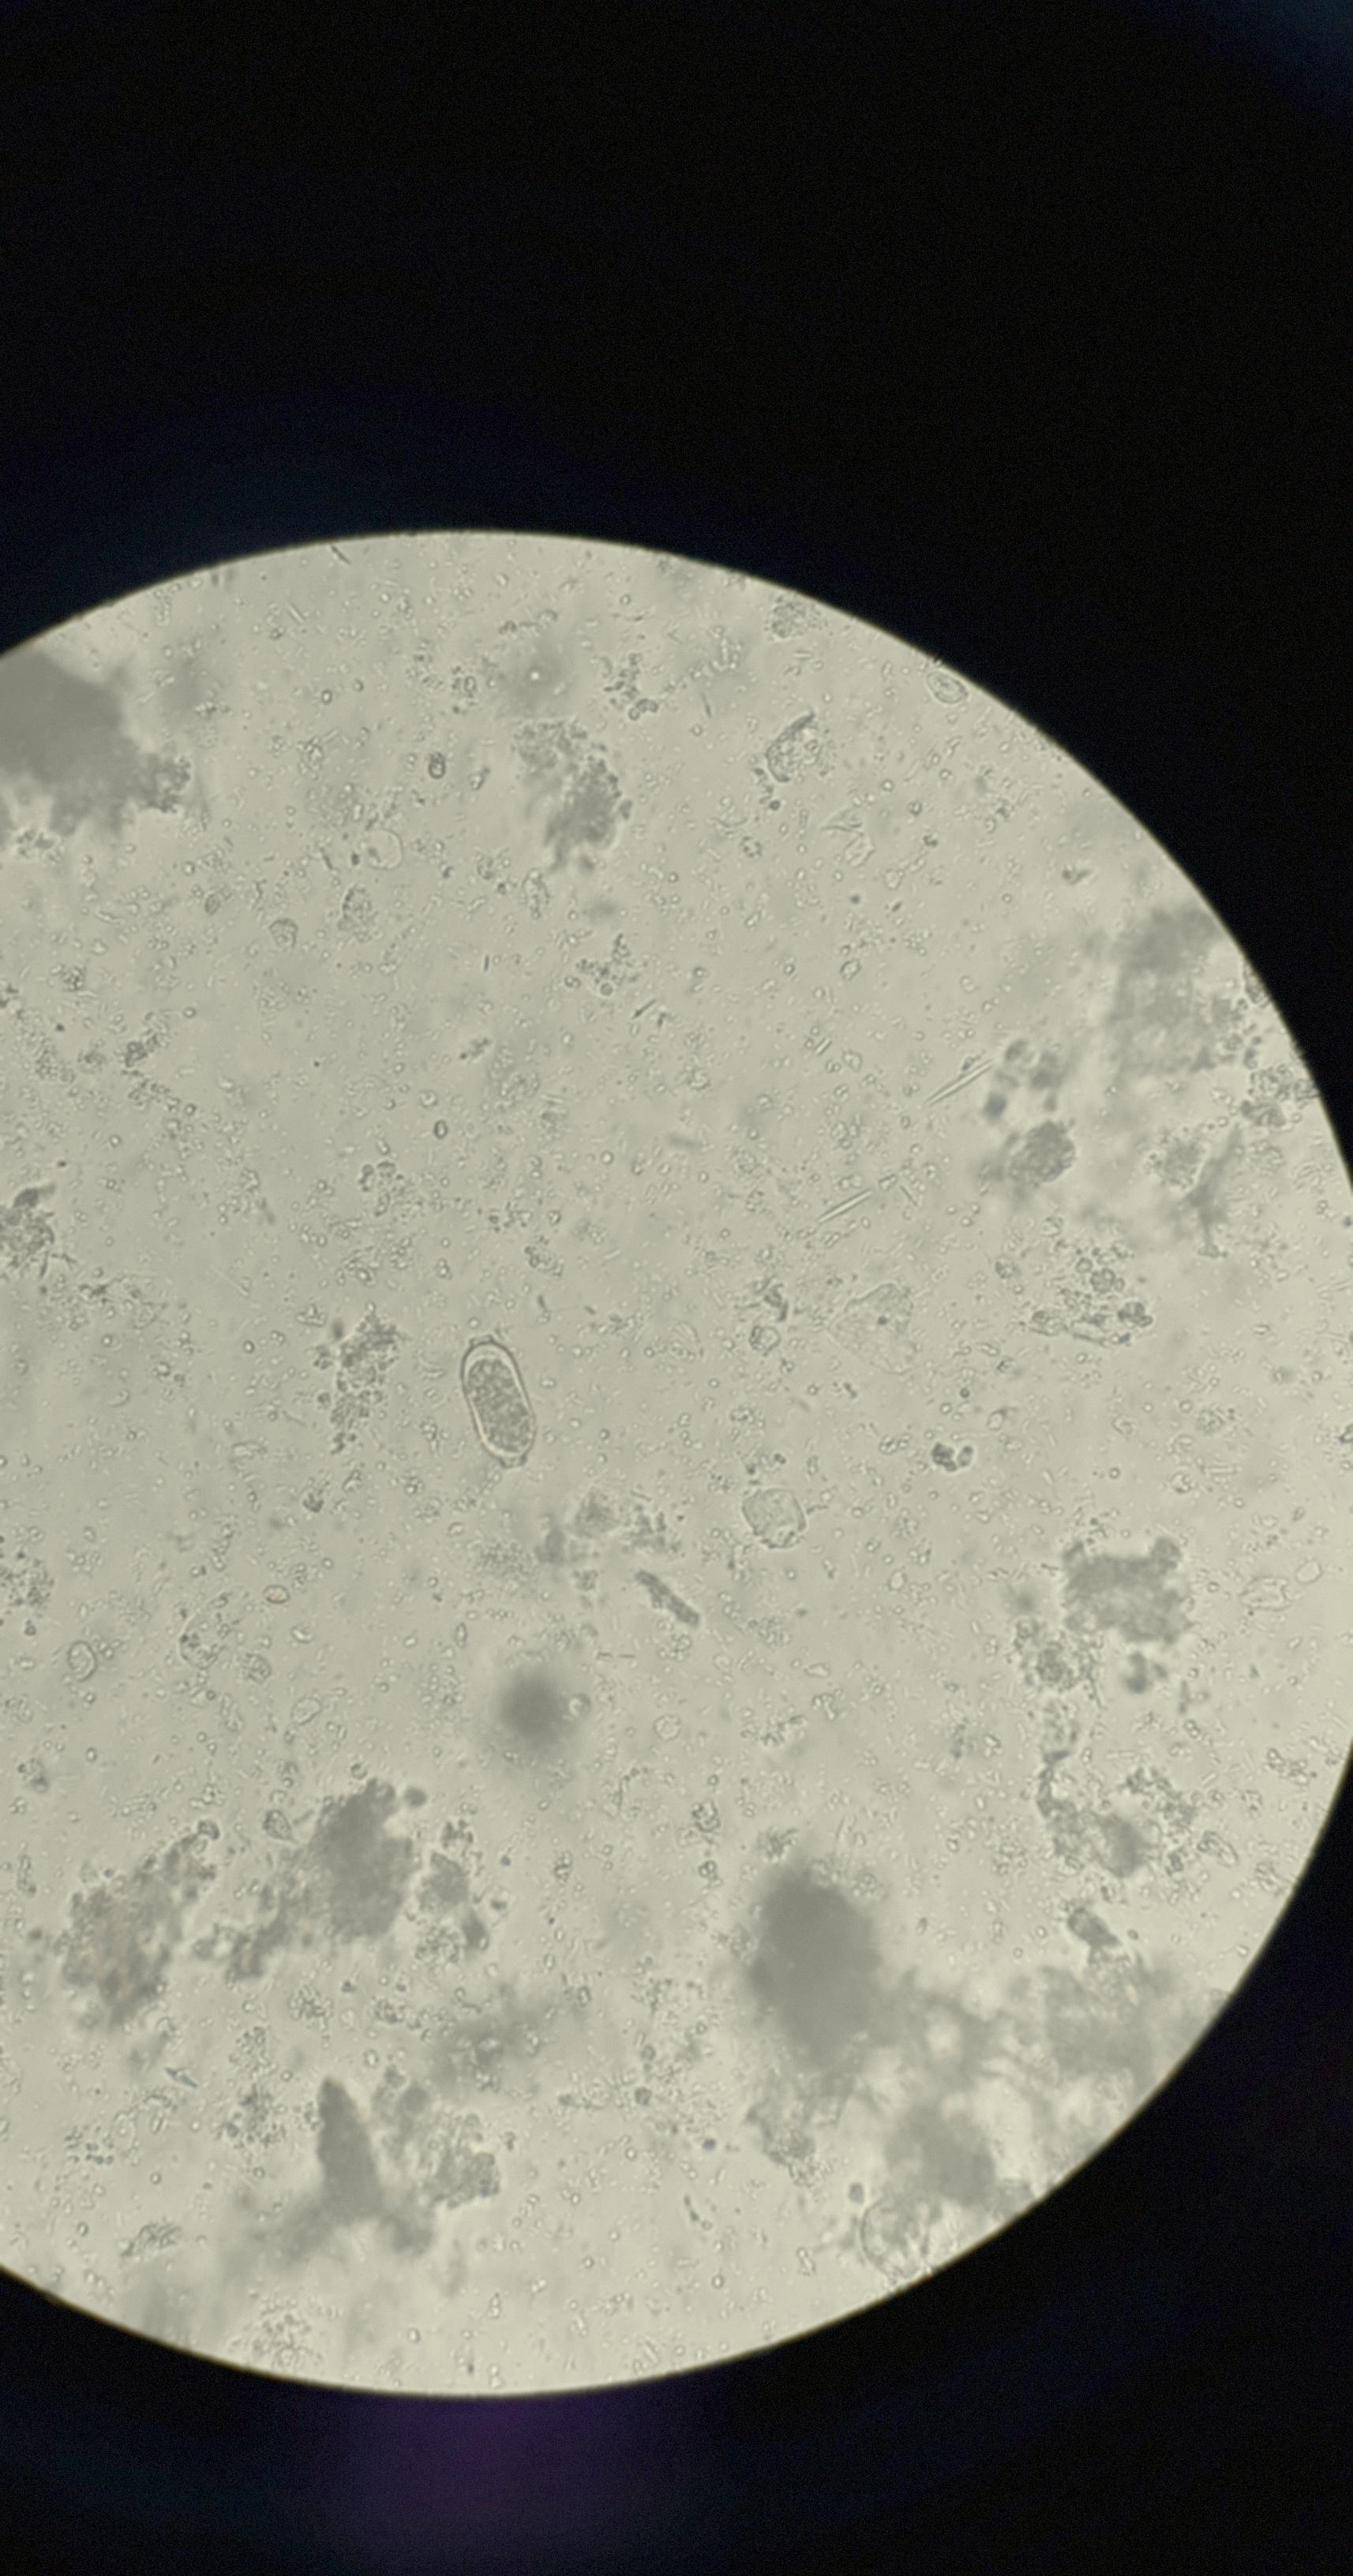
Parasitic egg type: Capillaria philippinensis